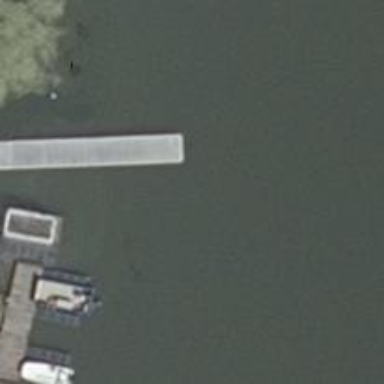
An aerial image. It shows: Man-made pier.